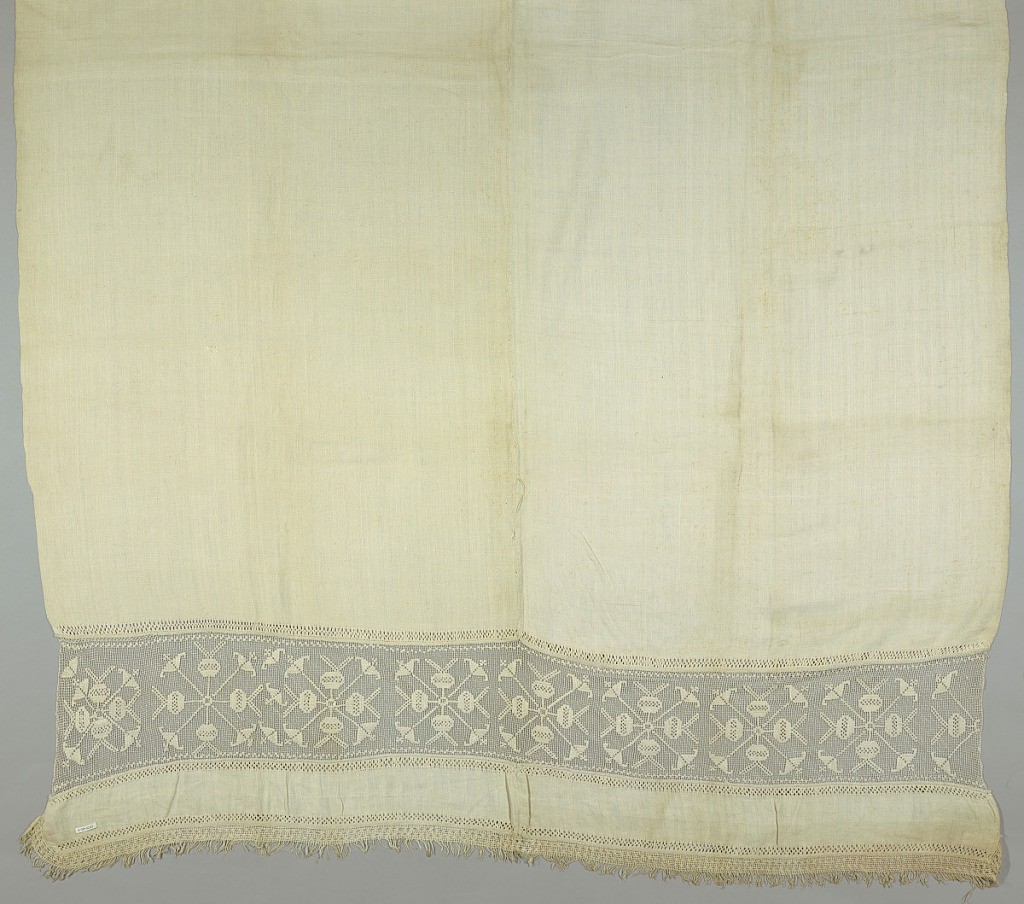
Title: Cover
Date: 19th century
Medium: linen Technique: needlework on knotted net
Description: Two lengths of linen with an inset border at one end of embroidered knotted netting. Embroidery is a repeating floral unit based on square guard bands of pulled work. Fringed gauze woven band at very end.